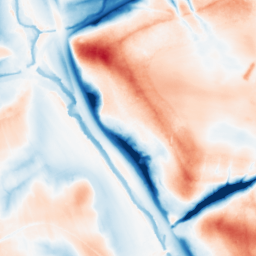
Category: multiscale
Decomposition family: dog_multiscale
Decomposition parameters: sigma_ratio: 2
n_scales: 5
base_sigma: 0.5
Upsampling method: quadratic
Upsampling parameters: scale: 8
Upsampling scale: 8